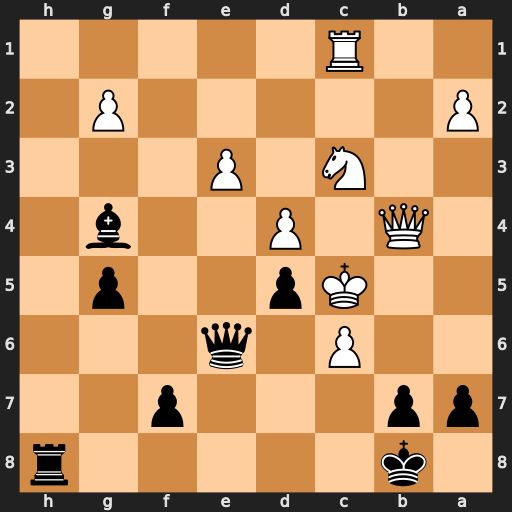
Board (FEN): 1k5r/pp3p2/2P1q3/2Kp2p1/1Q1P2b1/2N1P3/P5P1/2R5
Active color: b
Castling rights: -
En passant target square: -
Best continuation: Qxc6#